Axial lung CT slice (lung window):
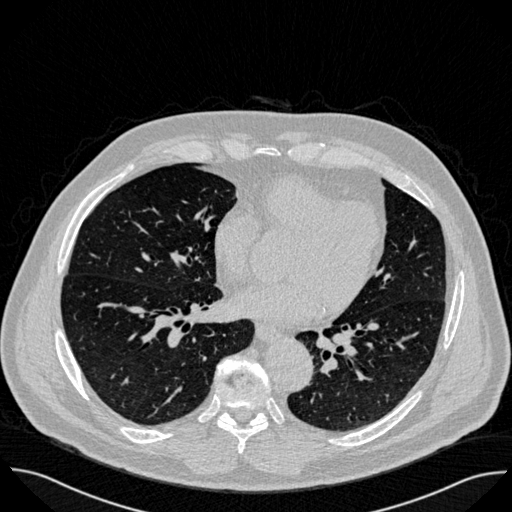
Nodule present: no